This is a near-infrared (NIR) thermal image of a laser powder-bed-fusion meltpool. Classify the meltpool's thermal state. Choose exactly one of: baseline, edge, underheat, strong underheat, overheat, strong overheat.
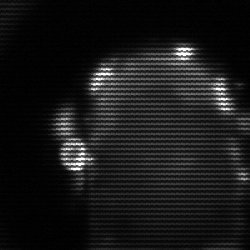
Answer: baseline